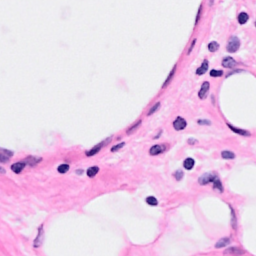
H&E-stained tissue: Breast